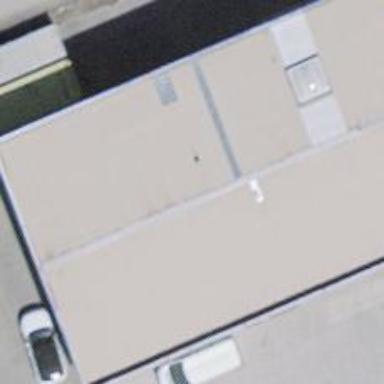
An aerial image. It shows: Industrial building.